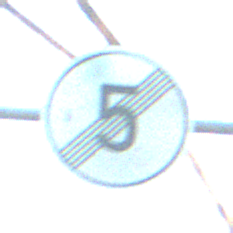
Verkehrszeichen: EndeGeschwindigkeit5
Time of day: MorningAfternoon
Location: Roofed (Special)
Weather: PartlyCloudy
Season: NotSpecified
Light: Natural